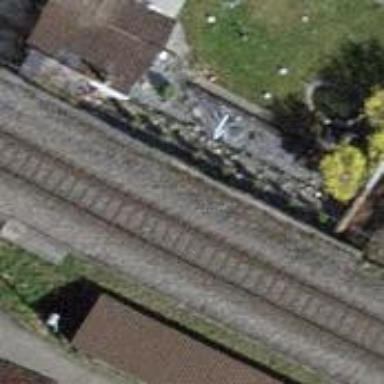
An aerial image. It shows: Railway track with contact line for electrification.